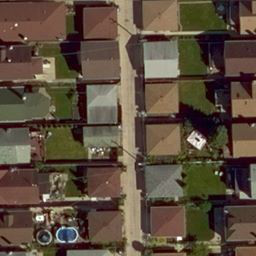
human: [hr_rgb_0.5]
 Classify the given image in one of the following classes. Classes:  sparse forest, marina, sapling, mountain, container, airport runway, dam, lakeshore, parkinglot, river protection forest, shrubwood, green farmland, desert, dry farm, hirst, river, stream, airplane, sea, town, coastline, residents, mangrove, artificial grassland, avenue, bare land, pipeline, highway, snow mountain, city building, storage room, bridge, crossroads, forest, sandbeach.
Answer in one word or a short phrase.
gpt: residents